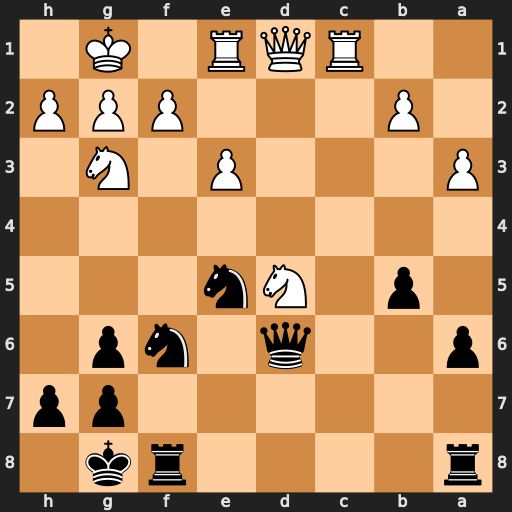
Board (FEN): r4rk1/6pp/p2q1np1/1p1Nn3/8/P3P1N1/1P3PPP/2RQR1K1
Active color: b
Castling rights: -
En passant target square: -
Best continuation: Qxd5 Qxd5+ Nxd5